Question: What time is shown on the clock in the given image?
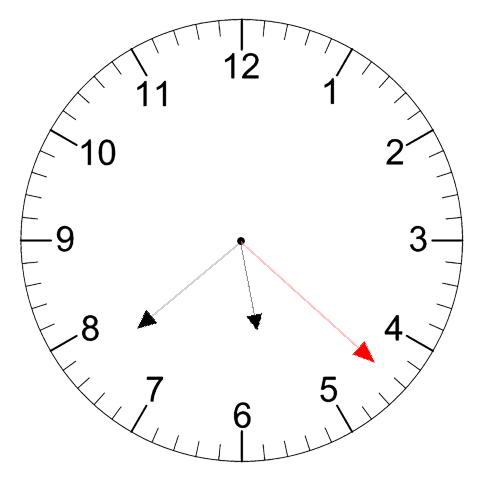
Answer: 05:38:22